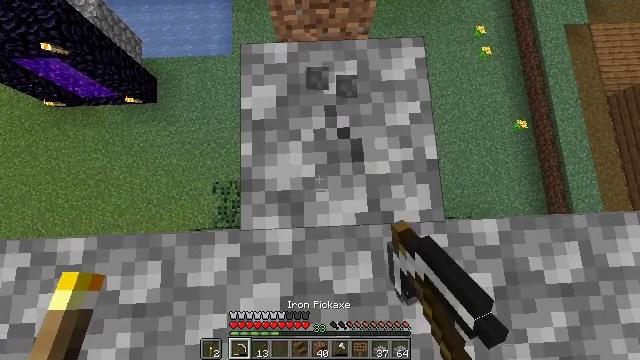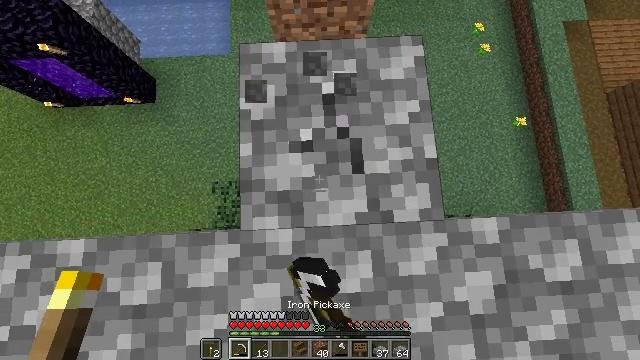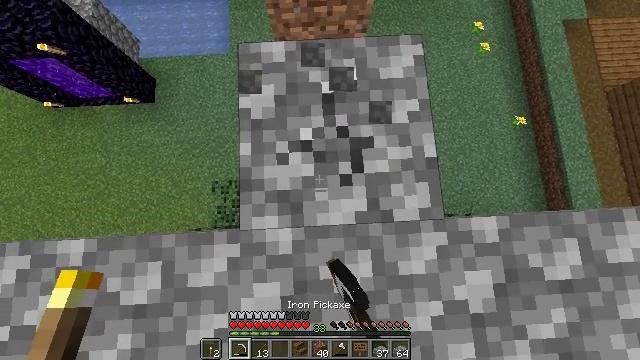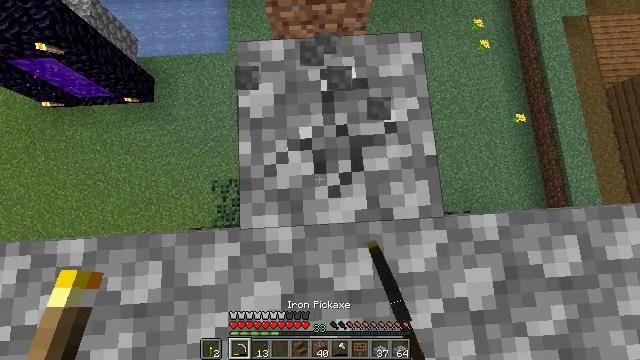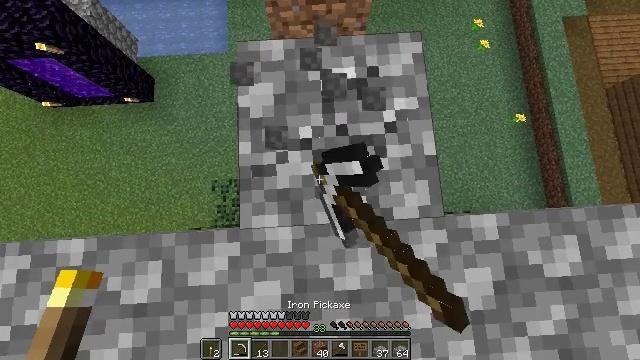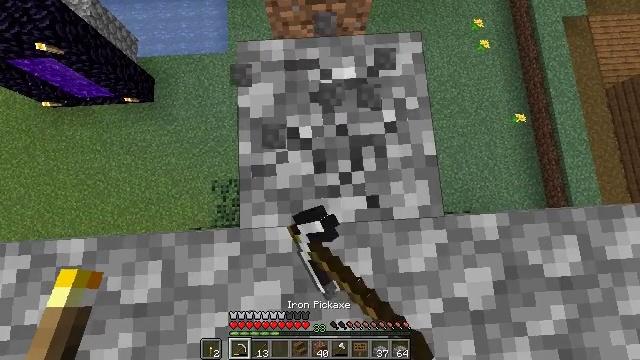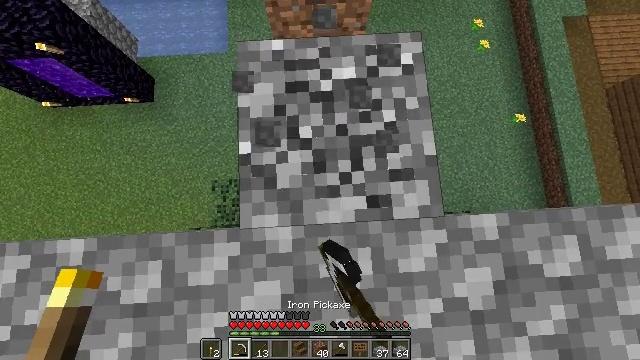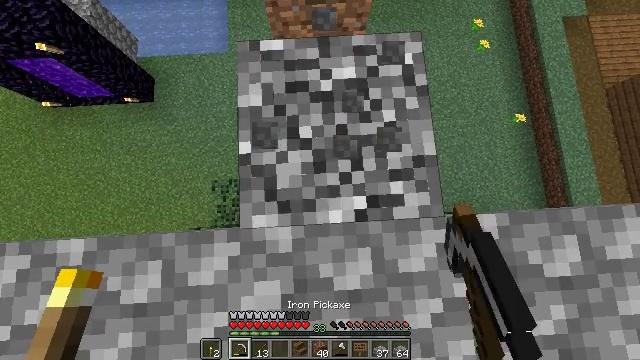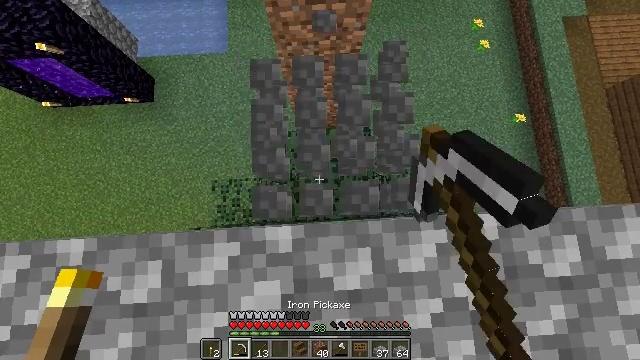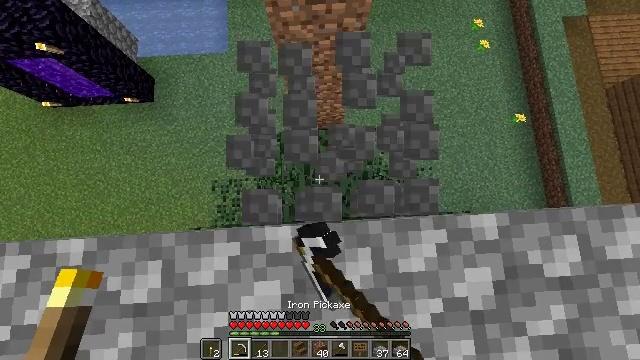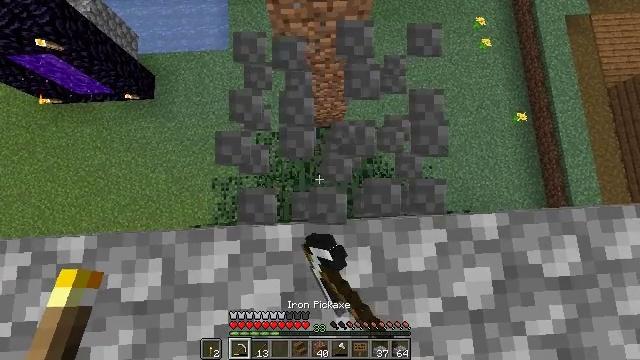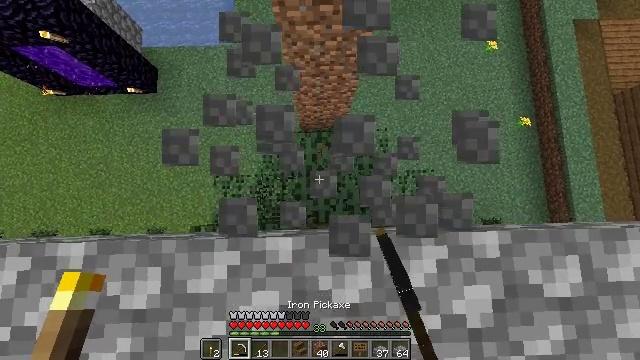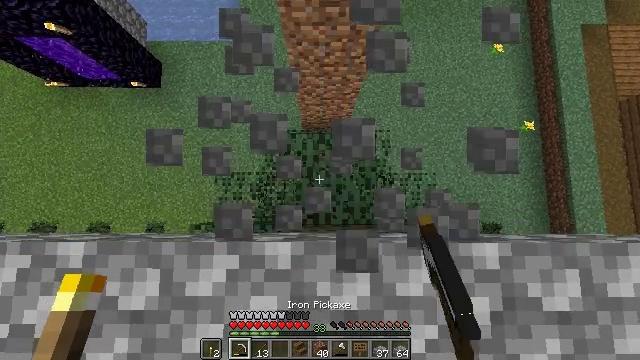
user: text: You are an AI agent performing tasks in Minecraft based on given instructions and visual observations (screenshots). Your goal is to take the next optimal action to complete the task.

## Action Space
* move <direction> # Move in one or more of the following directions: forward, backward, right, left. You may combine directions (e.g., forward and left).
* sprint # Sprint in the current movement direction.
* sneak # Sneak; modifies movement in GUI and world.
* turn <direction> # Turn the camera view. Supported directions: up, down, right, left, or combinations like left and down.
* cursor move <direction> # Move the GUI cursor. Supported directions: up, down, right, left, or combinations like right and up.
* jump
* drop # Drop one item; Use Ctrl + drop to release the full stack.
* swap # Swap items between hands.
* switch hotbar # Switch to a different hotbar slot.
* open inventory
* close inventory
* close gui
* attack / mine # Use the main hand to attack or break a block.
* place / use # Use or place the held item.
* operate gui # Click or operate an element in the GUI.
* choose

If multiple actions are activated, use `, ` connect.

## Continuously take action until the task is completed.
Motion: motion action
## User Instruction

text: Break the cobblestone slab to recycle it.
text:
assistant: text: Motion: sneak, attack / mine
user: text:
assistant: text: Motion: sneak, attack / mine
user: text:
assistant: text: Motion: sneak, attack / mine
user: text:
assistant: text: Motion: sneak, attack / mine
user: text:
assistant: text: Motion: sneak, attack / mine
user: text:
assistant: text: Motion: sneak, attack / mine
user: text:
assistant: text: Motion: sneak, attack / mine
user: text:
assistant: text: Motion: sneak, attack / mine
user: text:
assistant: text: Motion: sneak, attack / mine
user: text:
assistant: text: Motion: move forward, sneak, attack / mine
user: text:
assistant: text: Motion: move forward, sneak, turn left
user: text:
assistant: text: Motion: move forward, sneak, turn left
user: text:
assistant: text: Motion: sneak